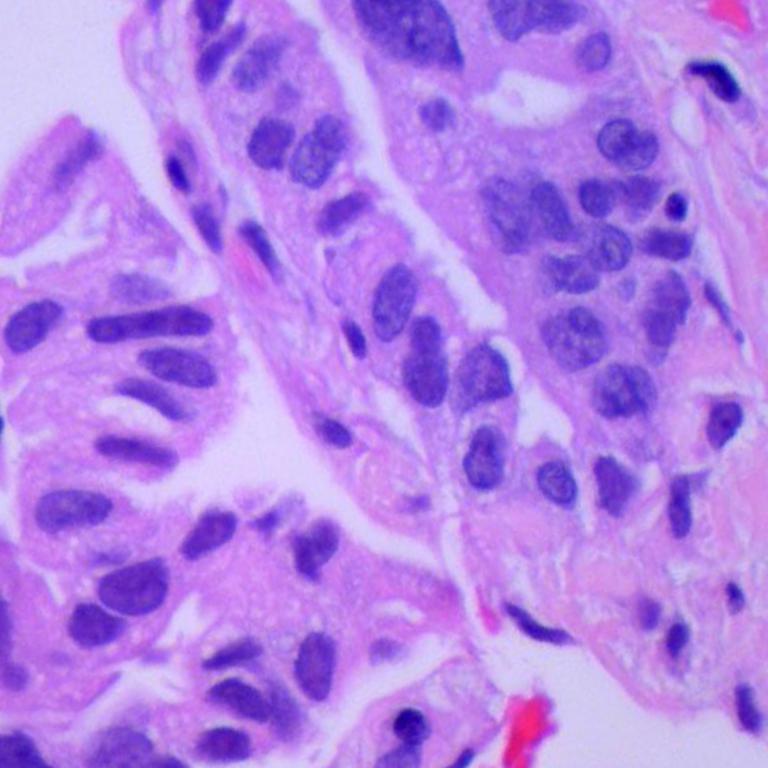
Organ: lung
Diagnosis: adenocarcinomas